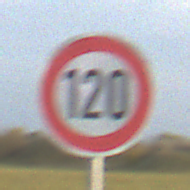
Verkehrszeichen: Geschwindigkeit120
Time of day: SunriseSunset
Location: Outdoor (Nature)
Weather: PartlyCloudy
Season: NotSpecified
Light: Natural